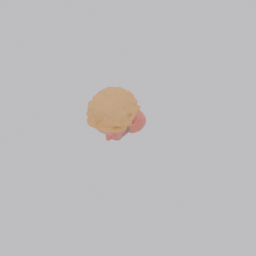
Label: people